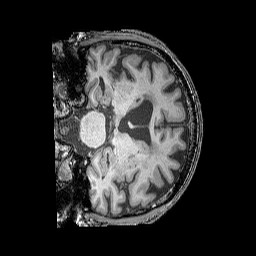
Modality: T1w
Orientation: coronal
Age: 75
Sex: male
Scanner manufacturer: siemens
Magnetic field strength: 3 T
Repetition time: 2.25 s
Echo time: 0.00411 s